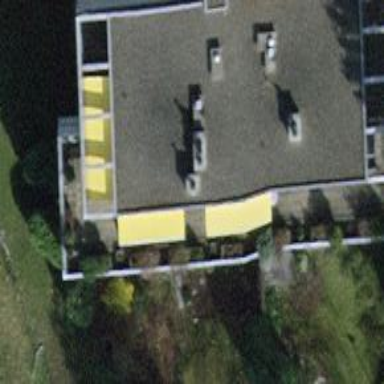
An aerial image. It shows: Balcony as part of building.